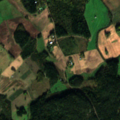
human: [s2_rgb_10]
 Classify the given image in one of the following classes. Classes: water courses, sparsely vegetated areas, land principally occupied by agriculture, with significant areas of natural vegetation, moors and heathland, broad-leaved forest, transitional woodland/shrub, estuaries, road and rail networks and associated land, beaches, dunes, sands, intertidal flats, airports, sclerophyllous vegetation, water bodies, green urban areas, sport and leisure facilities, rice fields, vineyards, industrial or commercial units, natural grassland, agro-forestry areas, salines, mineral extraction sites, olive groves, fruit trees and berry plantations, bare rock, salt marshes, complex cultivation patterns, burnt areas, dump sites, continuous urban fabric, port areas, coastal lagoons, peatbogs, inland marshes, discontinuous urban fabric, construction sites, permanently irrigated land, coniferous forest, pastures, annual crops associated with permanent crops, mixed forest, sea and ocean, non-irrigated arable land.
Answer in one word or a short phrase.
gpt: non-irrigated arable land, land principally occupied by agriculture, with significant areas of natural vegetation, coniferous forest, transitional woodland/shrub